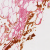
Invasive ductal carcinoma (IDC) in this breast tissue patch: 0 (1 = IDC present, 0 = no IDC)